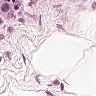
Metastatic tissue present: no